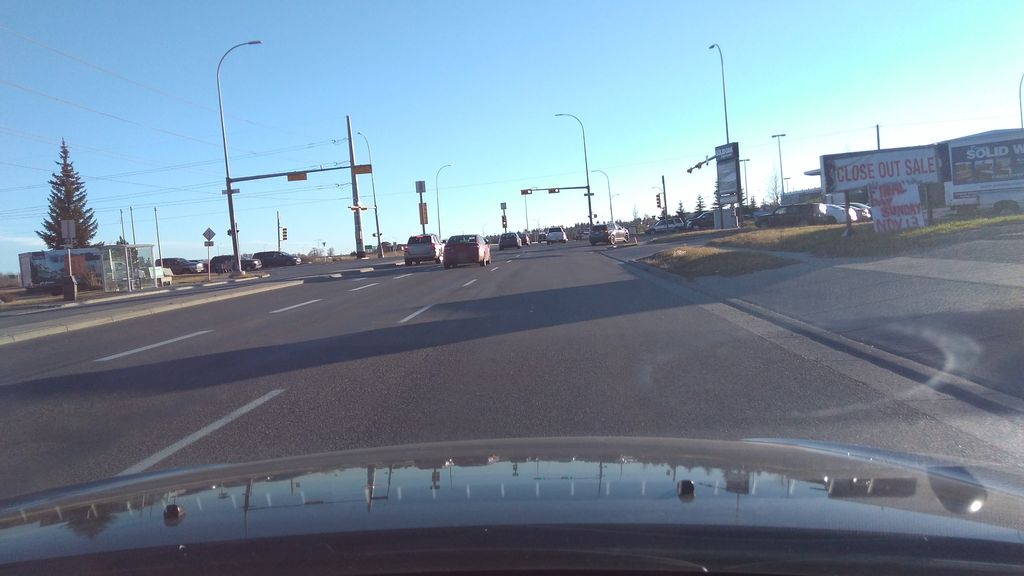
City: calgary